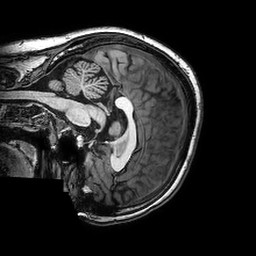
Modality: T1w
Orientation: sagittal
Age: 26
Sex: female
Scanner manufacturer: philips
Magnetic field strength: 3 T
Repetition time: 0.008123 s
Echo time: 0.00372 s